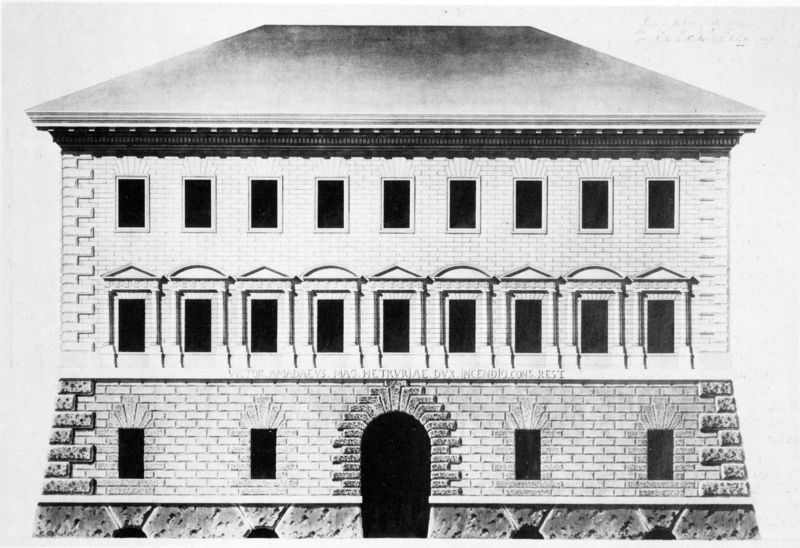
Titel: Archivgebäude, Aufriss
Künstler: Carl von Fischer
Standort: München
Institution: Architektursammlung der Technischen Universität
Schlagwörter: dunkel, himmel, schatten, weiß, dreieck, fenster, grau, licht, schwarz, skizze, tür, zeichnung, dach, gebäude, haus, architektur, sockel, stein, steine, klassizismus, kontrast, renaissance, turm, maus, schrift, modell, ansicht, bogen, fassade, italien, giebel, mauer, ziegel, grafik, graphik, backstein, pilaster, rundbogen, inschrift, streng, gerade, seitenansicht, tor, foto, fotografie, bögen, eingang, keller, burg, rechteck, münchen, palast, palazzo, torbogen, parallel, festung, mauerwerk, symmetrisch, schlicht, druck, radierung, stich, schwarzweiß, architrav, fries, dreiecksgiebel, gemäuer, rustika, villa, sims, gesims, klinker, dunke, quader, sandstein, walmdach, profan, florenz, house, etagen, plan, kellerfenster, kasetten, goethe, kupferstich, kelle, dreiecke, kanten, vierecke, spruch, geschoss, gebälk, aufriss, ädikula, medici, traufe, fundament, bossenquader, latein, ordnung, segmentgiebel, sockelzone, steinquader, symetry, vill, ädikulä, ädukula, gemauert, erdgeschoss, guttae, obergeschoss, bogn, behörde, sienna, dacj, geradlinig, sforza, 3 stockwerke, zielsteine, torboge